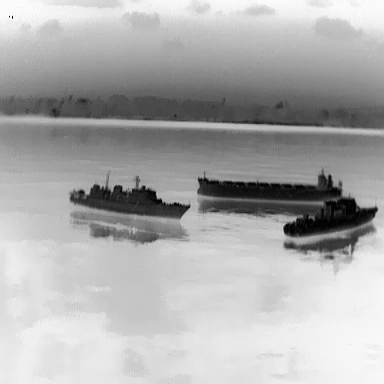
There are three objects shown in the infrared image, including two warships, and a liner.